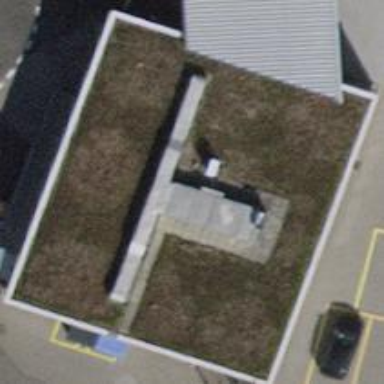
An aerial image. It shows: Transportation building.